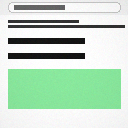
Screen state: on